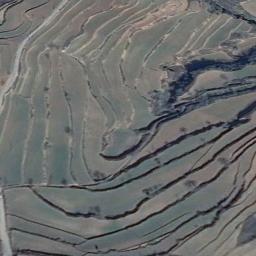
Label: terrace